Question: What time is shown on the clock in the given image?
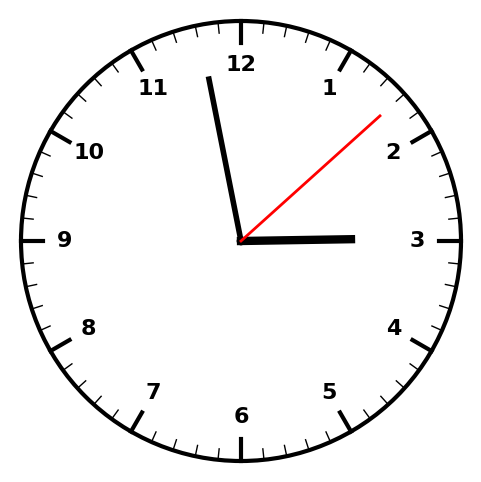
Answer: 02:58:08